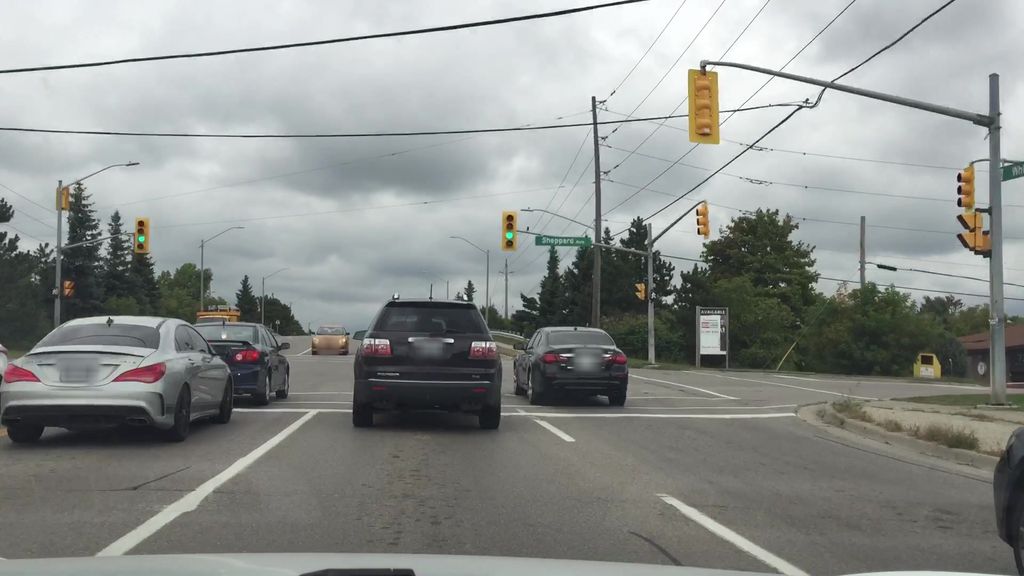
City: toronto